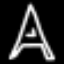
Label: The Eiffel Tower